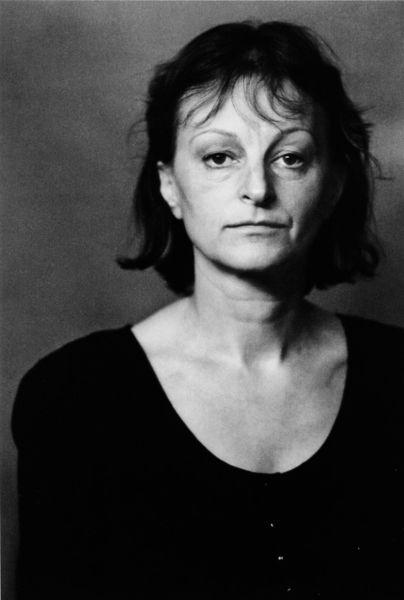
Titel: Selbstporträts/Self-portraits
Künstler: Helga Paris
Schlagwörter: dunkel, schatten, weiß, ausschnitt, frau, frisur, schwarz, blick, augen, bluse, falten, trauer, portrait, porträt, haare, frontal, lippen, angst, knöpfe, nachdenken, foto, schwarzweiß, photo, pullover, shirt, unterschiedlich, portraitfoto